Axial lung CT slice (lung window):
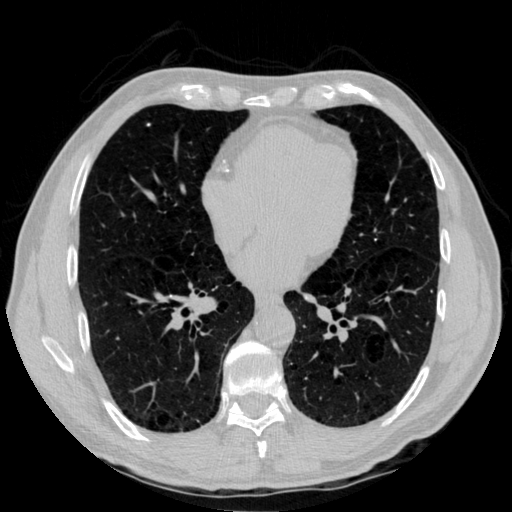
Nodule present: no